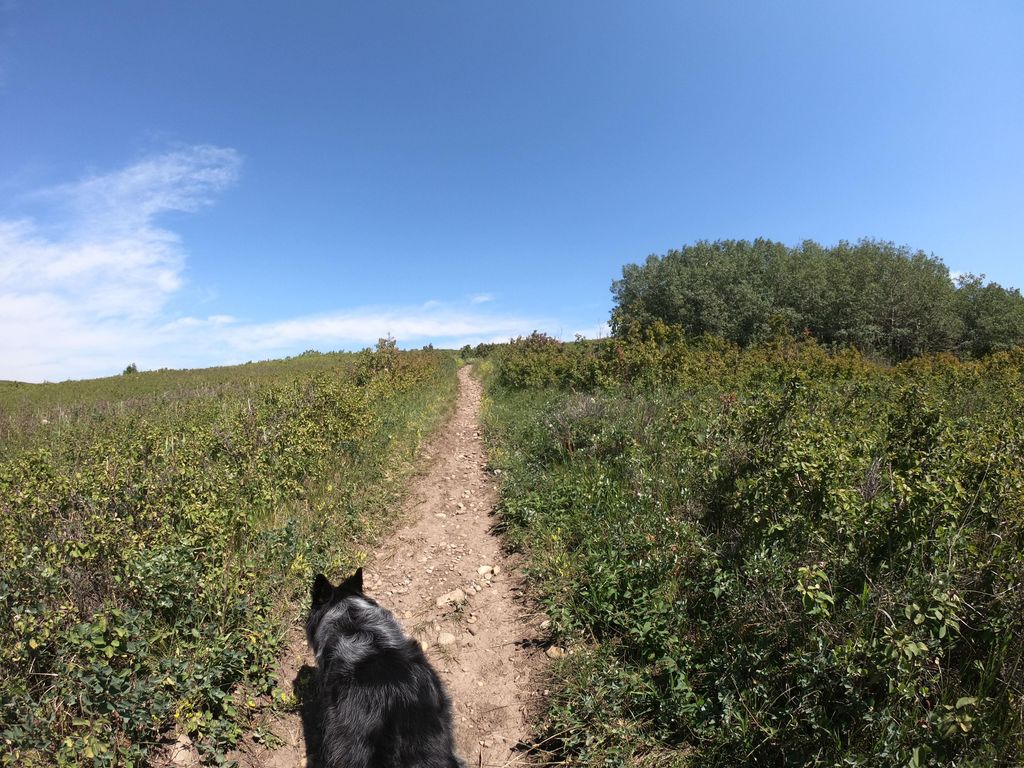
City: calgary